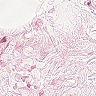
Metastatic tissue present: no